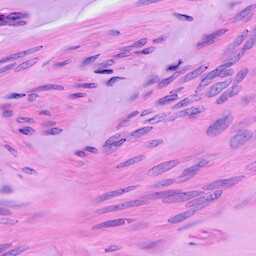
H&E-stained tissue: Ovarian